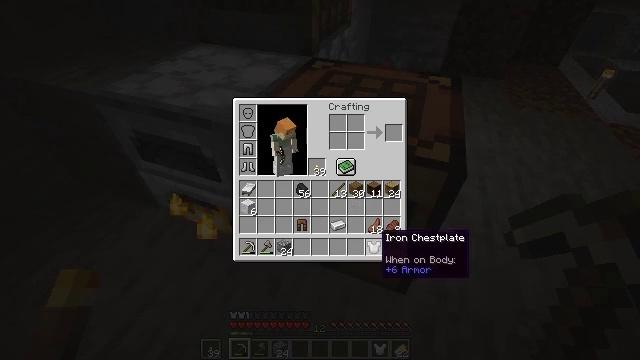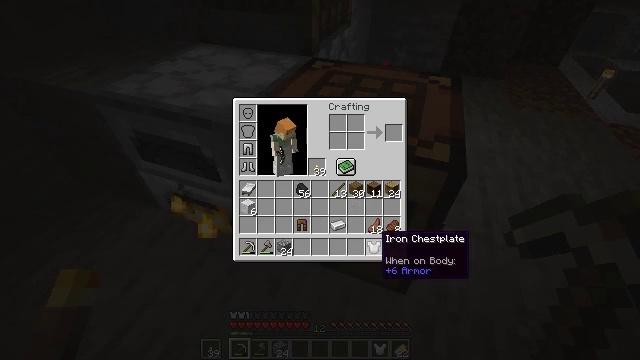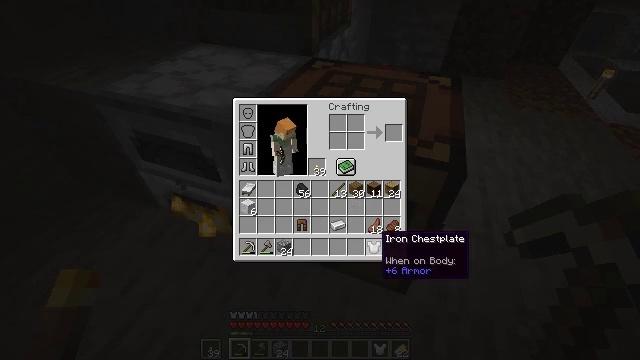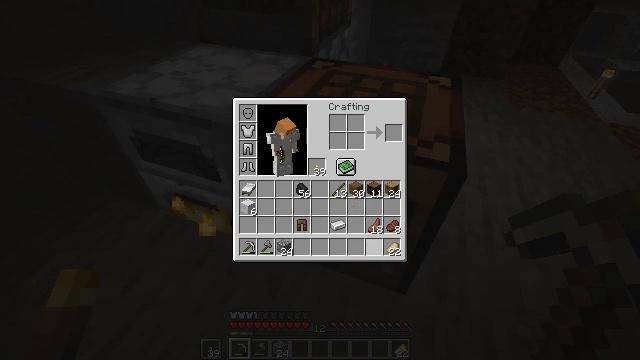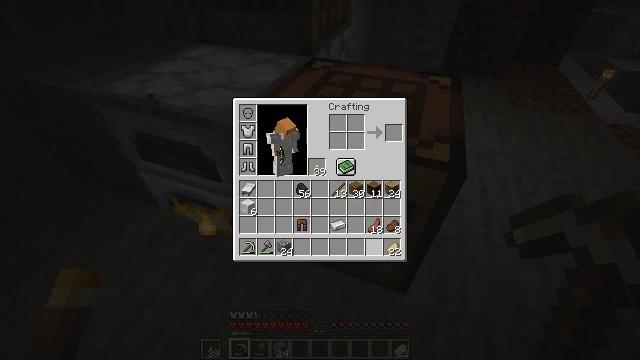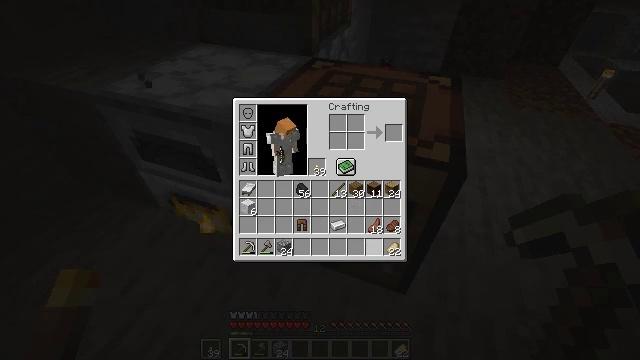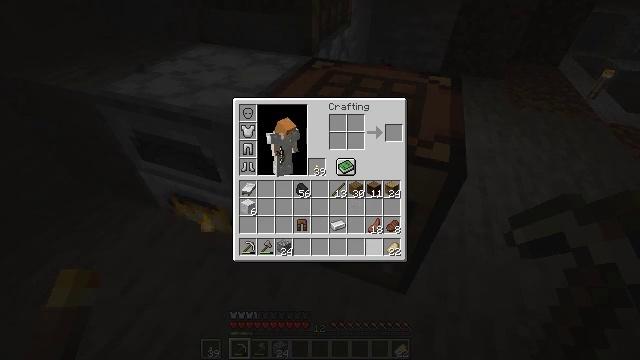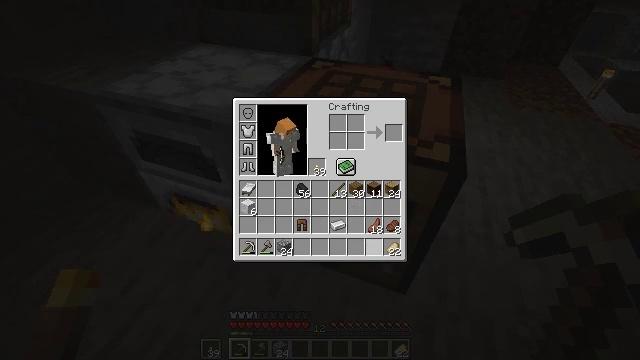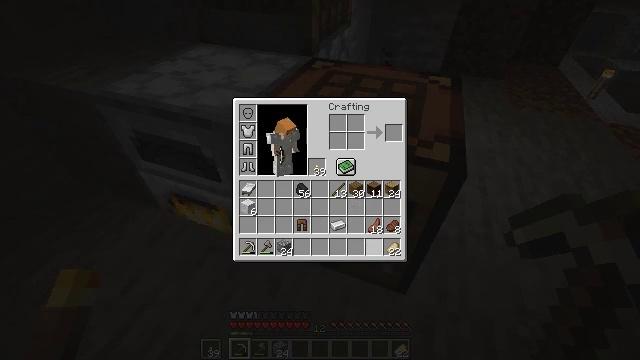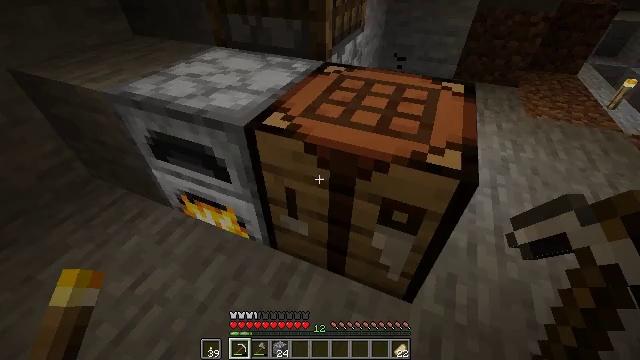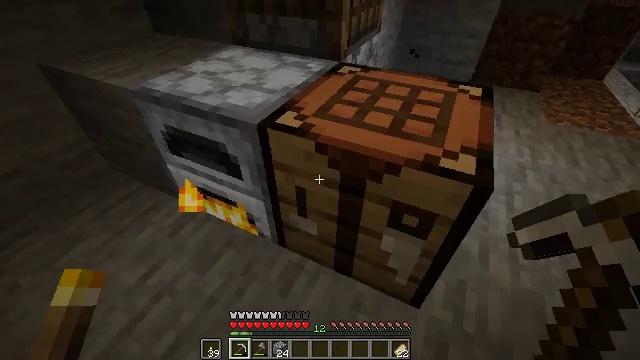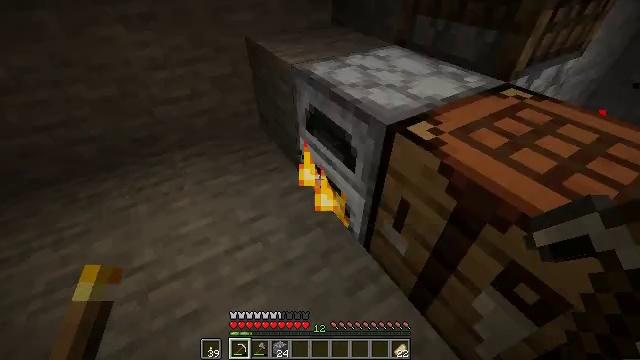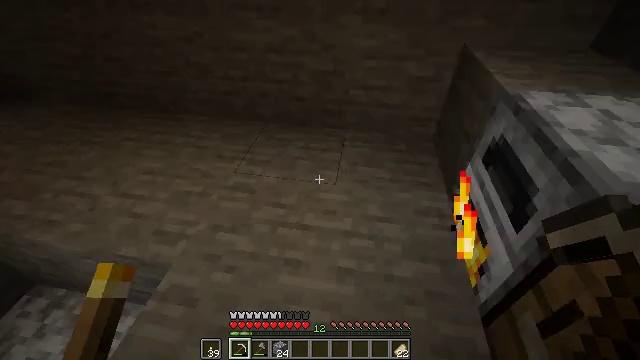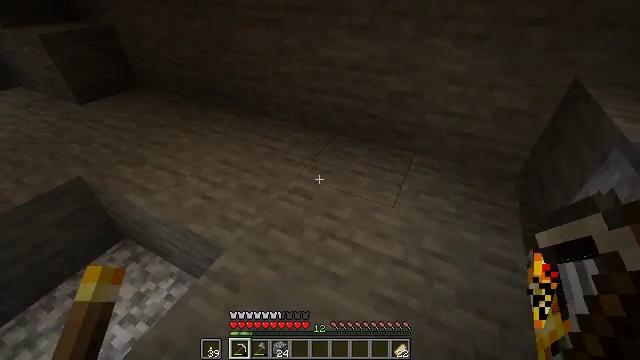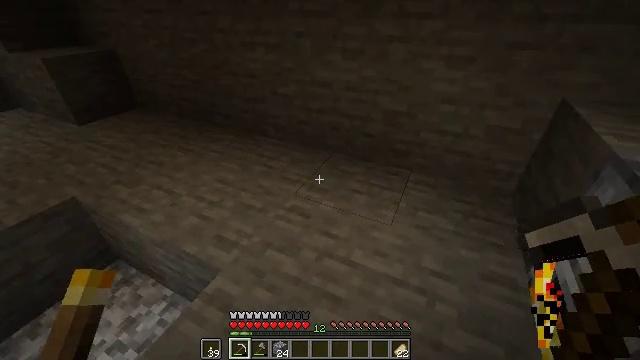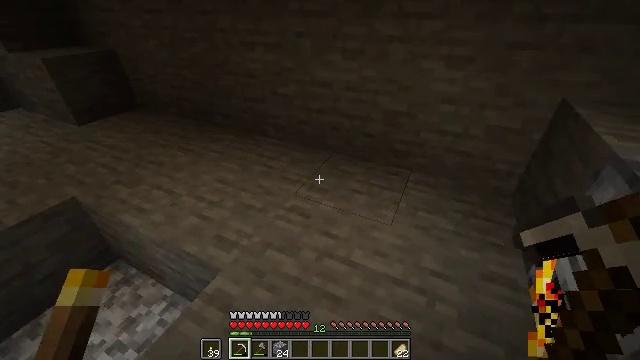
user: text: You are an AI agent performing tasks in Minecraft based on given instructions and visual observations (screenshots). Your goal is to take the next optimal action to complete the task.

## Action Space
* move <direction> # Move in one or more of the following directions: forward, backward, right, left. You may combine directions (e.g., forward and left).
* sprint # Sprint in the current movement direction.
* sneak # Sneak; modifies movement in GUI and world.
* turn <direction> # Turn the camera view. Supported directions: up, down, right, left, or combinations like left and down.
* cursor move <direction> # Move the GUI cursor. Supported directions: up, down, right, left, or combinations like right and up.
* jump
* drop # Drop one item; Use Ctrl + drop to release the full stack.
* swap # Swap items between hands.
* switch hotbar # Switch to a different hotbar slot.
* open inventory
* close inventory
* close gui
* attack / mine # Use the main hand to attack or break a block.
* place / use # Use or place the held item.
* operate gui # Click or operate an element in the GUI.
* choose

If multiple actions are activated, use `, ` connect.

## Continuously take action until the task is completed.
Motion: motion action
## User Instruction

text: Drop leather leggings.
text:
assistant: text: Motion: sneak
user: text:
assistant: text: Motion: sneak
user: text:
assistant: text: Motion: sneak, operate gui
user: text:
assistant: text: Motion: sneak, operate gui
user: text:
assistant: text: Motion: sneak
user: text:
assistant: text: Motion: sneak
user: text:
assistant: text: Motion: no_op
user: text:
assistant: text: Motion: no_op
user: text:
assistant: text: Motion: cursor move left
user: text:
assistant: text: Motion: turn left, close gui
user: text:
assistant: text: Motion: turn left
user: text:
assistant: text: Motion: turn left
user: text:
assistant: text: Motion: turn left and up
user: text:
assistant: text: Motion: turn up
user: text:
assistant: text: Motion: no_op
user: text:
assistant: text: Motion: move forward, sprint
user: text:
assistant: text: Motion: move forward, sprint
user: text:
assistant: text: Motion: move forward, sprint
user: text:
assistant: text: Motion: move forward, sprint, turn right
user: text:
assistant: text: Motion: move forward and move right, sprint, turn left and up
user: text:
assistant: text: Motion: move forward and move right, sprint, turn left and up
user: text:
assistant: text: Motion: move forward and move right, sprint, turn left and up
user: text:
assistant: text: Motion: move forward and move right, sprint, turn left and up
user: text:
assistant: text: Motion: move forward and move right, sprint, turn left and up
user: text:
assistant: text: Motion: move forward and move right, sprint, turn left and up
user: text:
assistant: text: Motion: move forward, sprint
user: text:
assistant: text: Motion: move forward, sprint
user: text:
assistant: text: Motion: move forward, sprint
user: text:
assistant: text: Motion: move forward
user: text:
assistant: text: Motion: move forward, turn left